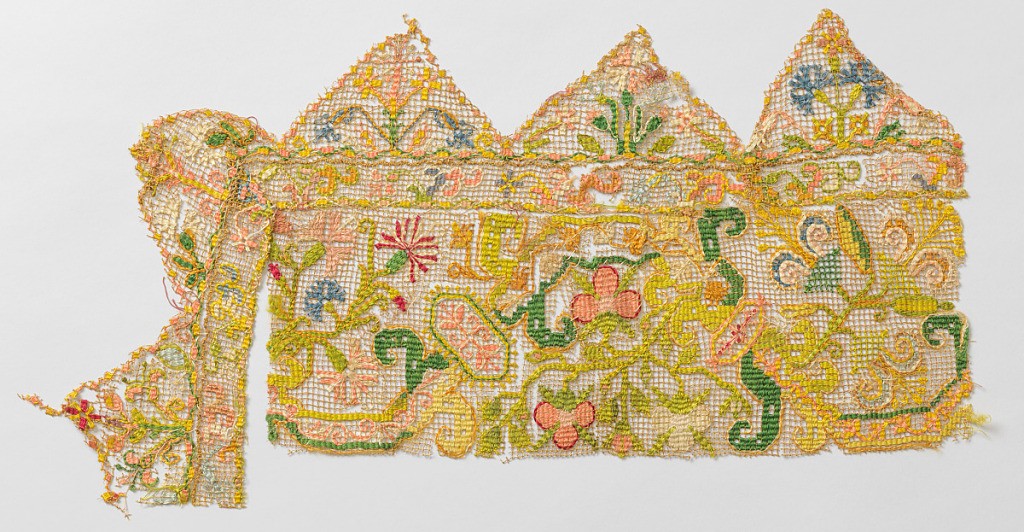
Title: Fragment
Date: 17th century
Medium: silk, linen hand knotted net Technique: needlework on hand knotted net
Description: Border fragment with triangular points in a multi-colored floral vine pattern on knotted net.